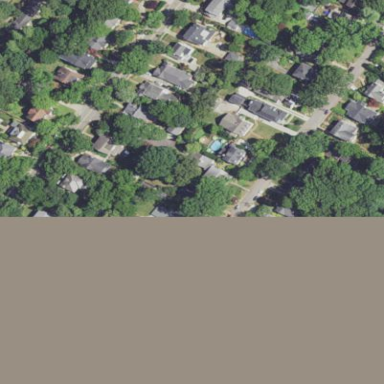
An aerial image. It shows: Residential area within neighborhood.